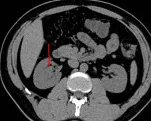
Axial precontrast.
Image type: radiology (ct)